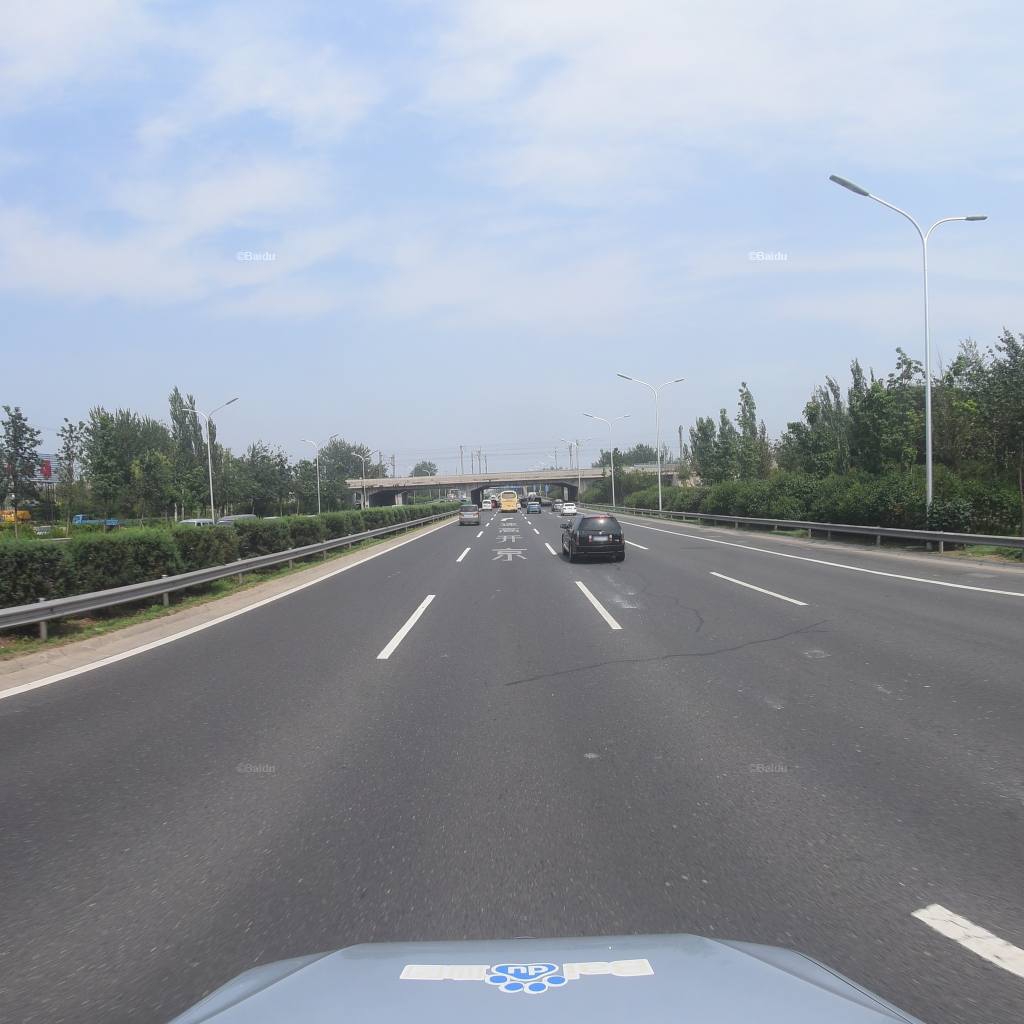
Region: Fengtai
Road damage annotations: longitudinal patch, transverse patch